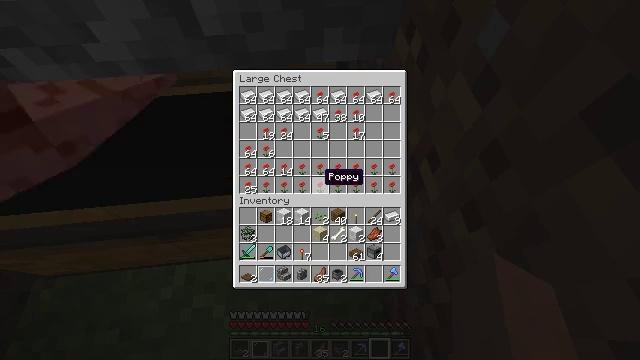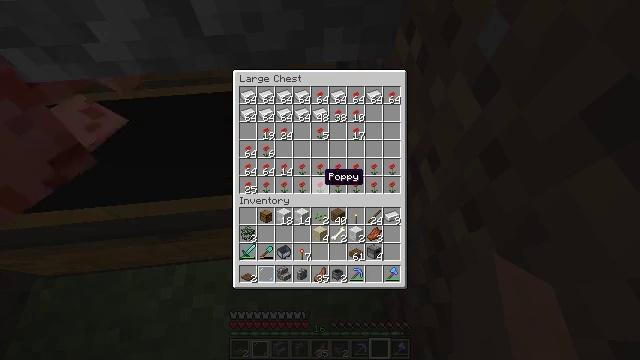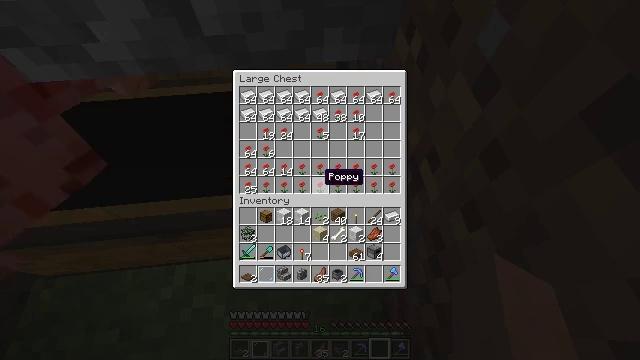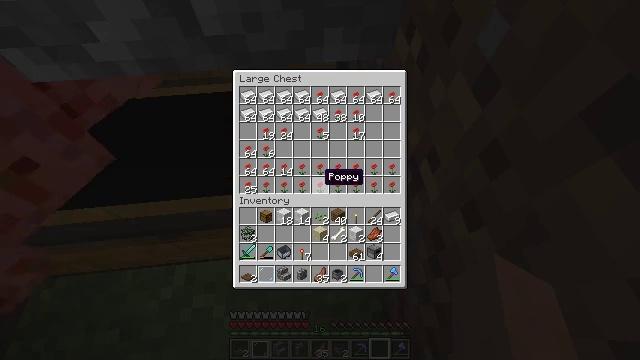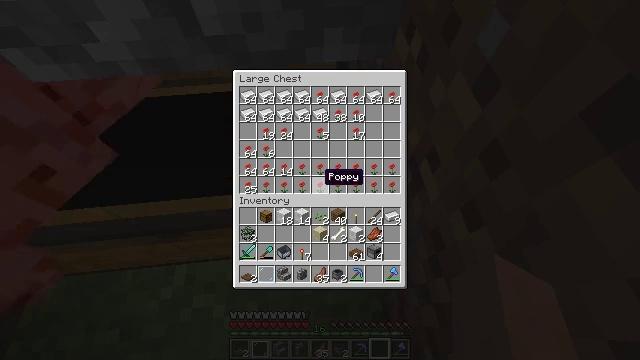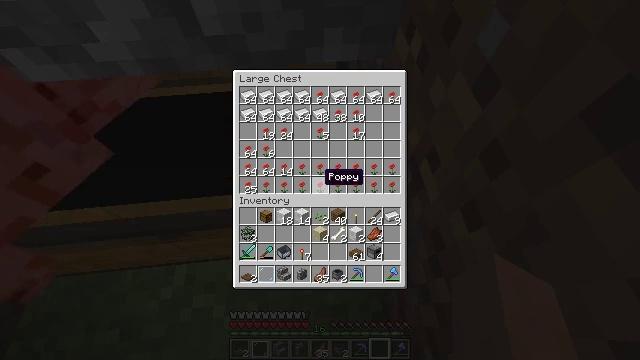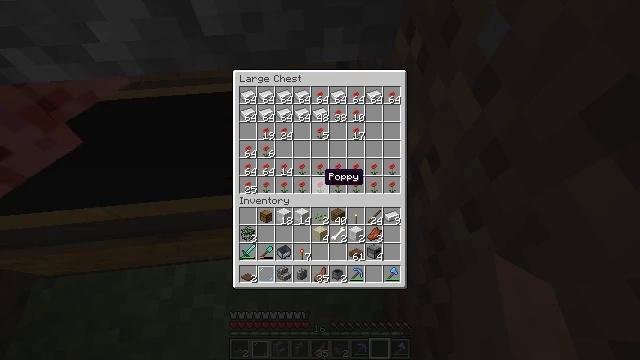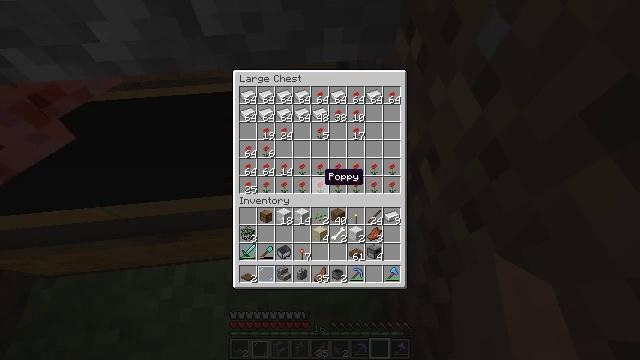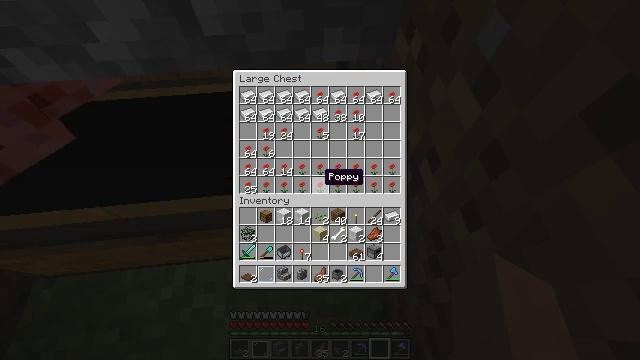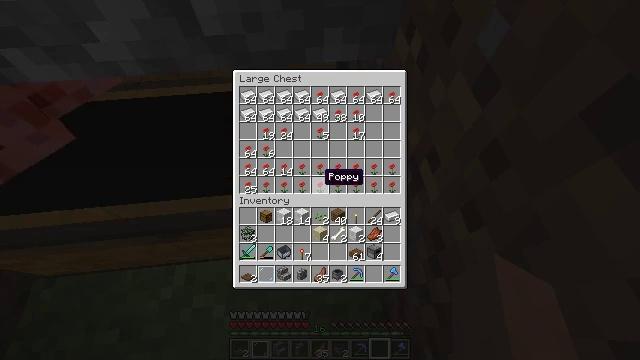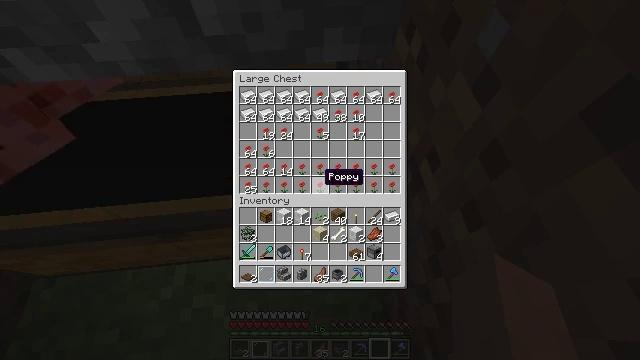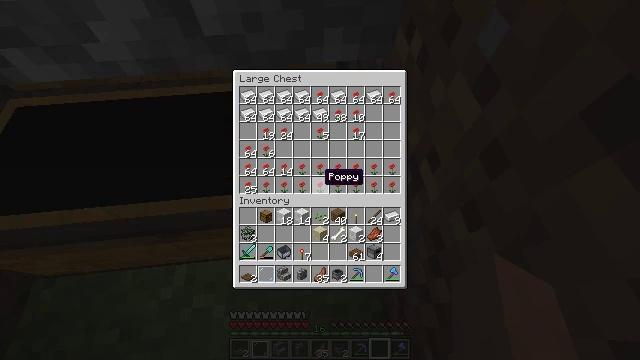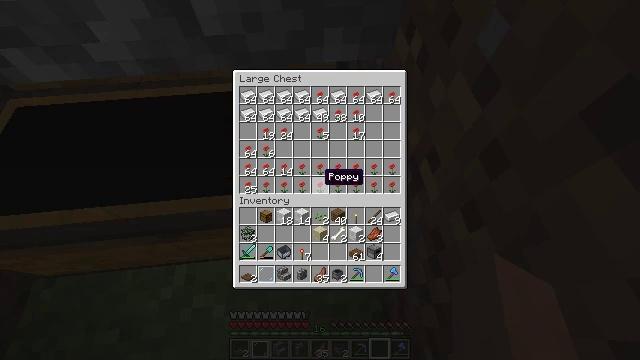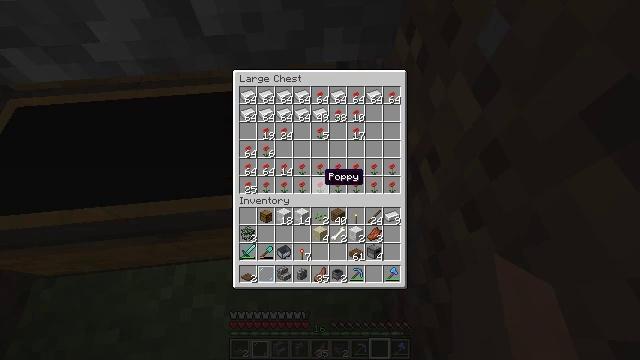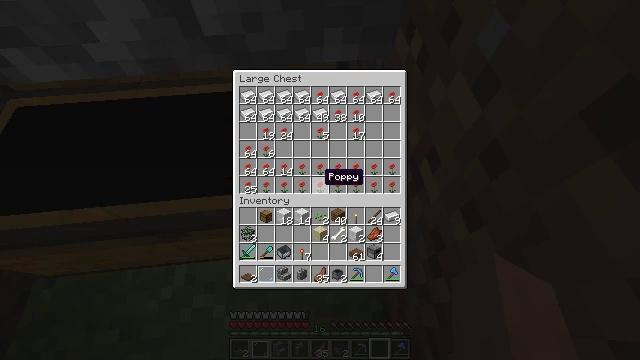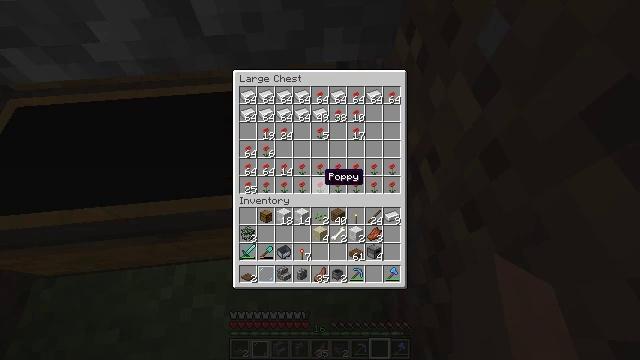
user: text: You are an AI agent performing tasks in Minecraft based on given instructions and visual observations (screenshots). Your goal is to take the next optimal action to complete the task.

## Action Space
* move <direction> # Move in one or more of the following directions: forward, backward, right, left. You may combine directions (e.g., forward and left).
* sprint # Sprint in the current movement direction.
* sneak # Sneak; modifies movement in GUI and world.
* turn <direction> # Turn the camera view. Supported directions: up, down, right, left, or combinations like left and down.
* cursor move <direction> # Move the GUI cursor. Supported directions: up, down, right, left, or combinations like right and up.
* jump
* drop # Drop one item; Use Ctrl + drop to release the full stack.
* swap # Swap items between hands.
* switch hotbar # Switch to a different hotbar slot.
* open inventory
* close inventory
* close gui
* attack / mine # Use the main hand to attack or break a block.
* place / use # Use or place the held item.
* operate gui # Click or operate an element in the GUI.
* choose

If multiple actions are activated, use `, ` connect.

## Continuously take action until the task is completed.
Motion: motion action
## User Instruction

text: Craft a minecart.
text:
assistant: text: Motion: no_op
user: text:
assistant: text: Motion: no_op
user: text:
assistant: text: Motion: no_op
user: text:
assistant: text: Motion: no_op
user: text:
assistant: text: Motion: no_op
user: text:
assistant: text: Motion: no_op
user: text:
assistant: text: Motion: no_op
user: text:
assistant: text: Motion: no_op
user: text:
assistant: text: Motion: no_op
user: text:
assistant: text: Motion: no_op
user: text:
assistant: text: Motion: no_op
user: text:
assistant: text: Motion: no_op
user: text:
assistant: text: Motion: no_op
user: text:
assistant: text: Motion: no_op
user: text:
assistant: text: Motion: no_op
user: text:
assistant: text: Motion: no_op
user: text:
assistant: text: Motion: no_op
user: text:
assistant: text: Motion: no_op
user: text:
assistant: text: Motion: no_op
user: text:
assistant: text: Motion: no_op
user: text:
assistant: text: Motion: no_op
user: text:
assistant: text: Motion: no_op
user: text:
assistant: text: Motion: no_op
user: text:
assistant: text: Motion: no_op
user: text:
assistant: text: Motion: no_op
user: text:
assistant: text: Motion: no_op
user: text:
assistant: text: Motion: no_op
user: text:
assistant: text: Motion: no_op
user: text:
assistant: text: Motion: no_op
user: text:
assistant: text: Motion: no_op